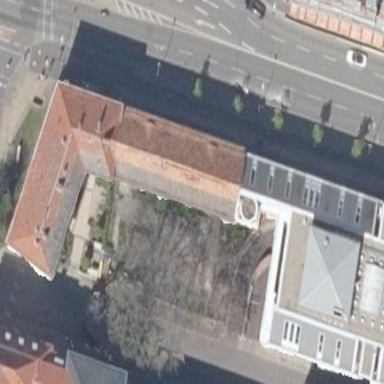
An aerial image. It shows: Apartment building with gabled roof made of roof tiles.